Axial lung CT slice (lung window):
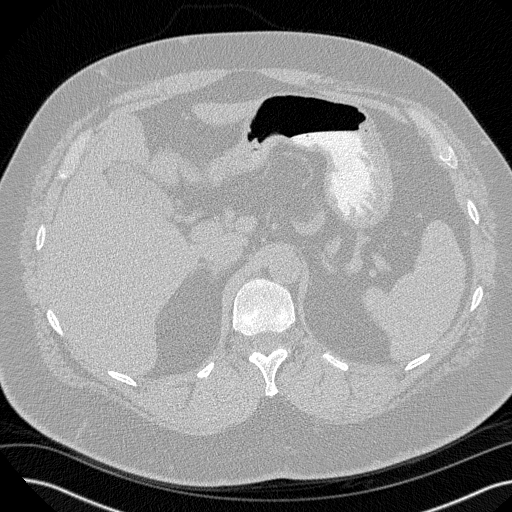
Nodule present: no